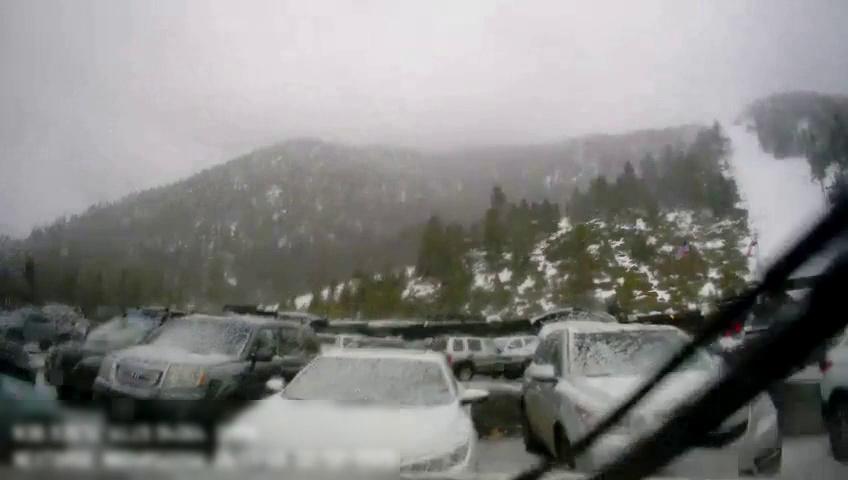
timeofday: Day
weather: Snowy
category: Vehicles | Car
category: Vehicles | Car
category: Vehicles | SUV
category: Vehicles | Truck
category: Vehicles | SUV
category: Vehicles | Car
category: Vehicles | SUV
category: Vehicles | SUV
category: Vehicles | SUV
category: Vehicles | SUV
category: Vehicles | Truck
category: Vehicles | Truck
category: Vehicles | SUV
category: Vehicles | SUV
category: Vehicles | SUV
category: Vehicles | Car
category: Vehicles | Car
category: Vehicles | SUV
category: Drivable Space